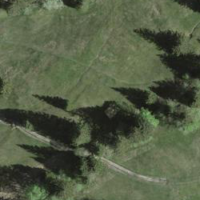
EUNIS habitat code: 25
Species observed at this site:
Campanula barbata
Anemonastrum narcissiflorum
Traunsteinera globosa
Neottia ovata